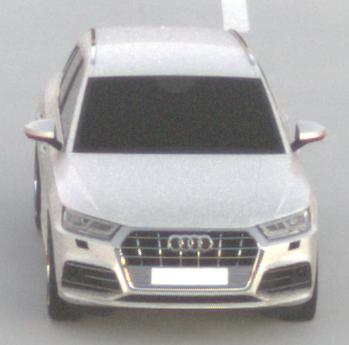
Make: Audi
Model: Q5 45 TFSI
Detailed model: Q5 (FY)
Model produced from: 2019/01
Model produced until: 2019/05
Doors: 5
Color: white
Road condition: dry road
Daytime: sunrise or sunset
Contrast: low contrast